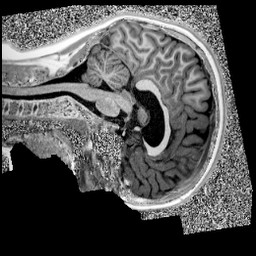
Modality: UNIT1
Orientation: sagittal
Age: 12
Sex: male
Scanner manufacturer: siemens
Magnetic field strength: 3 T
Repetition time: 4 s
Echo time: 0.00299 s